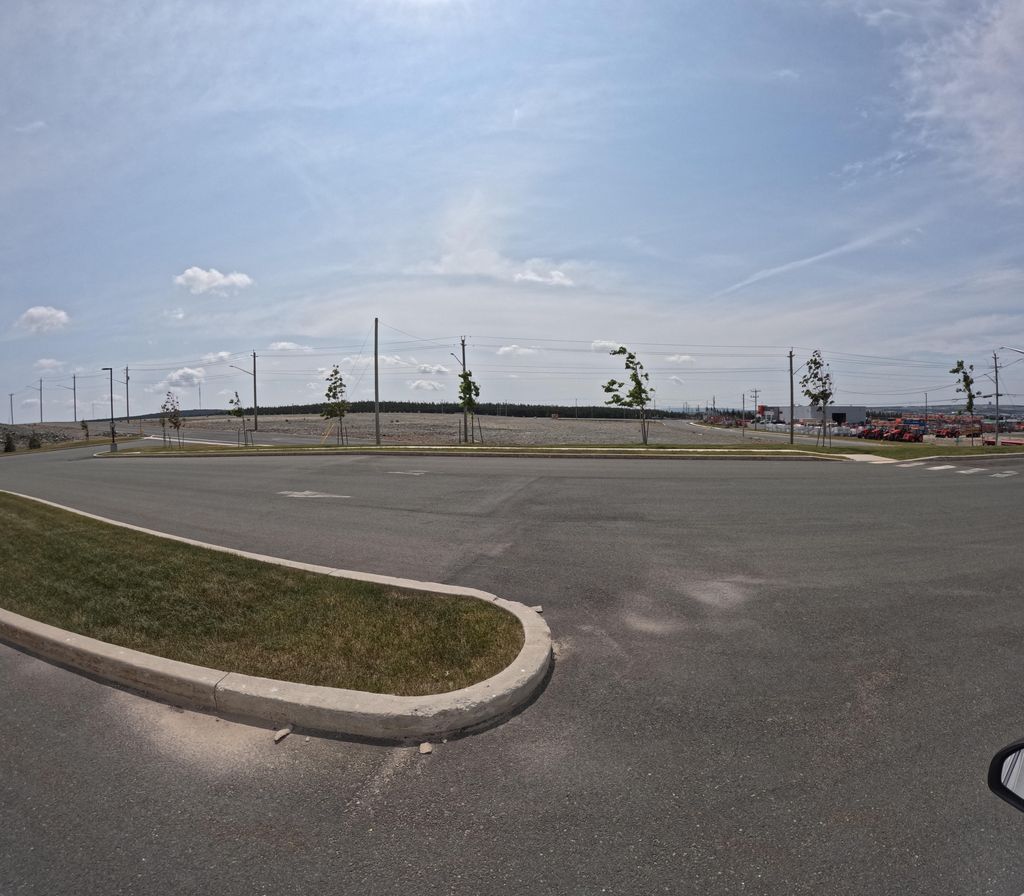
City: st_johns